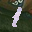
Label: 1